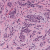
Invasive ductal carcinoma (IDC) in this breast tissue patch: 1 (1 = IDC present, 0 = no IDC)